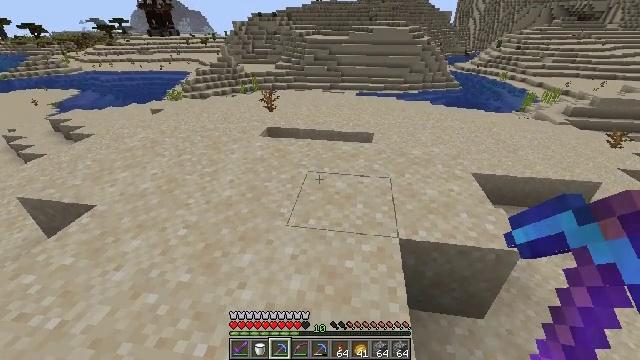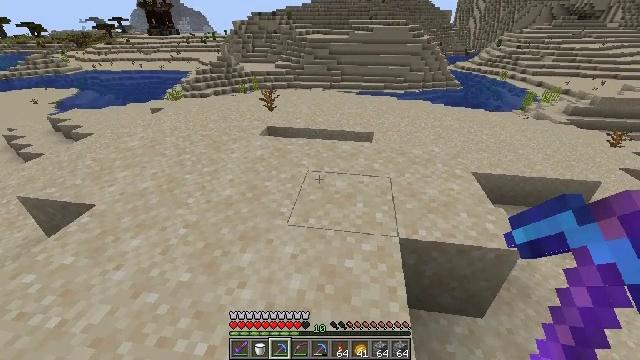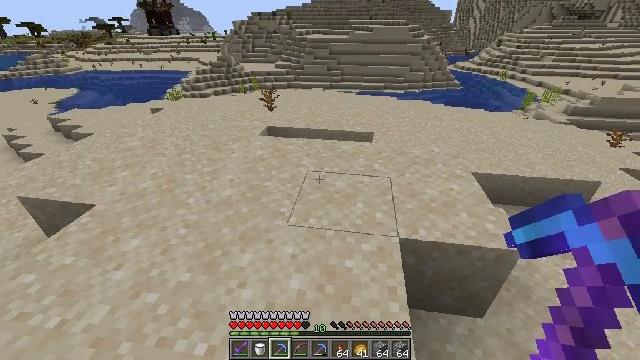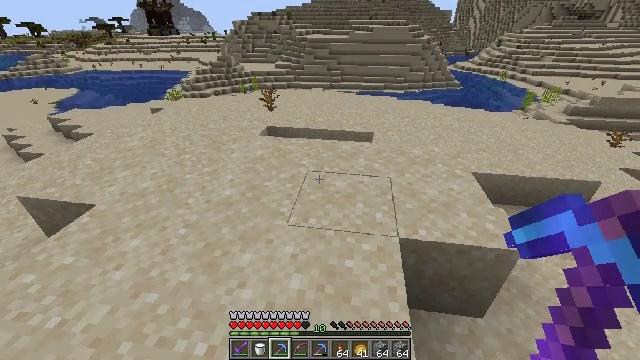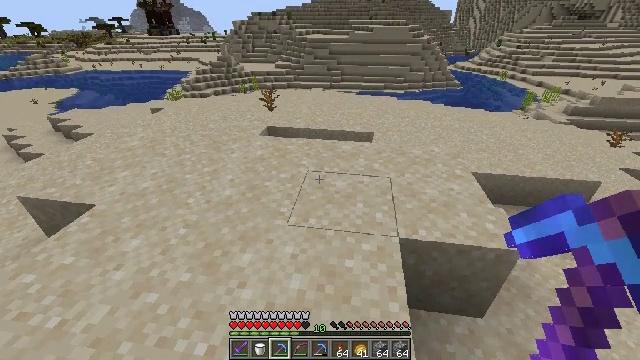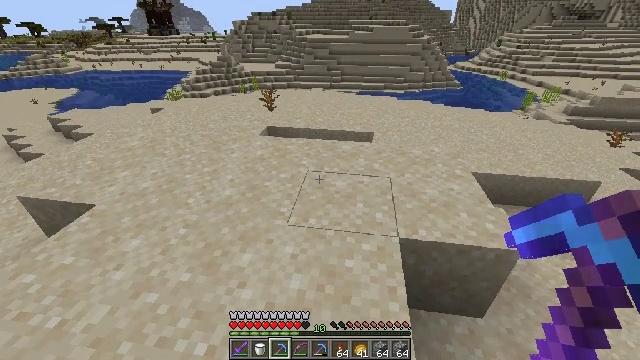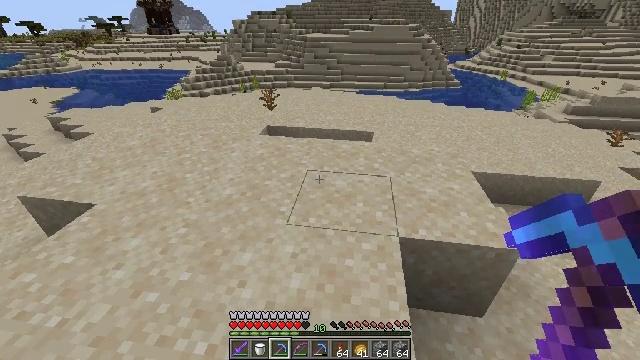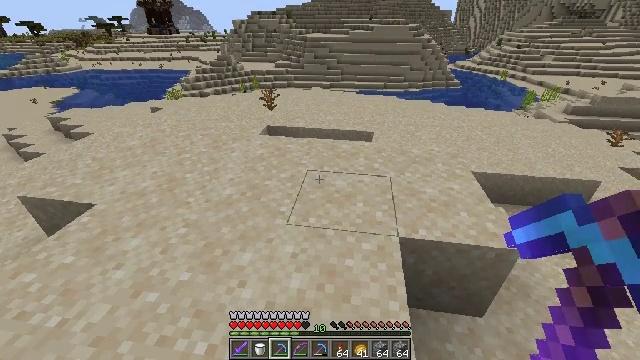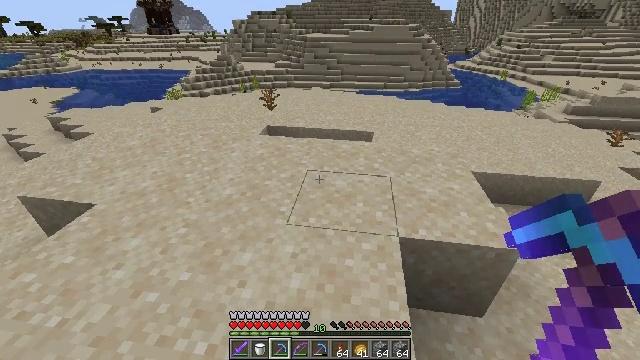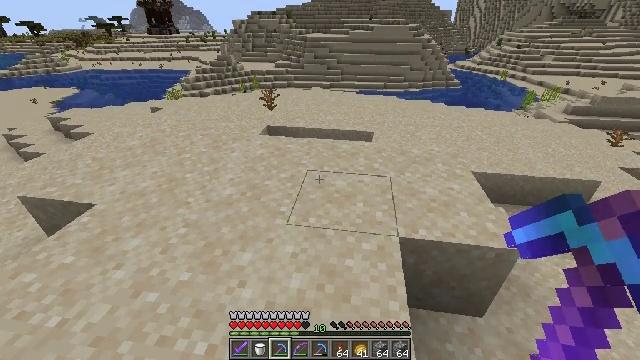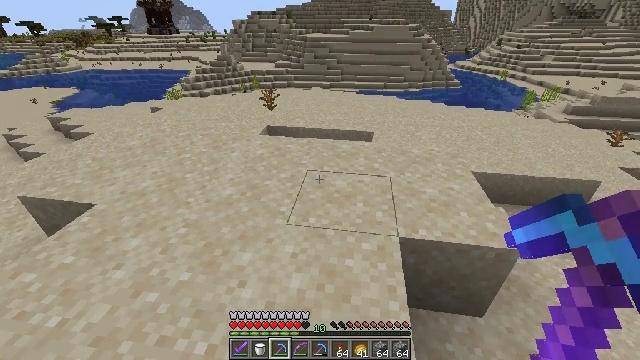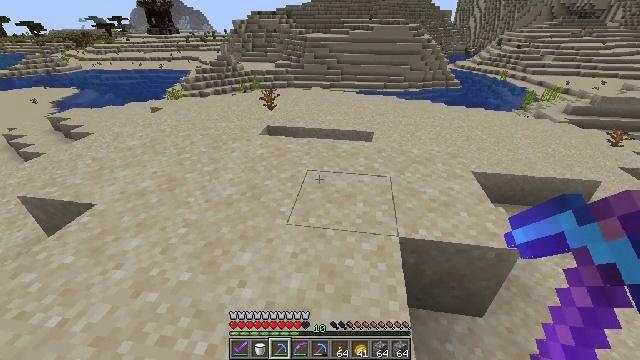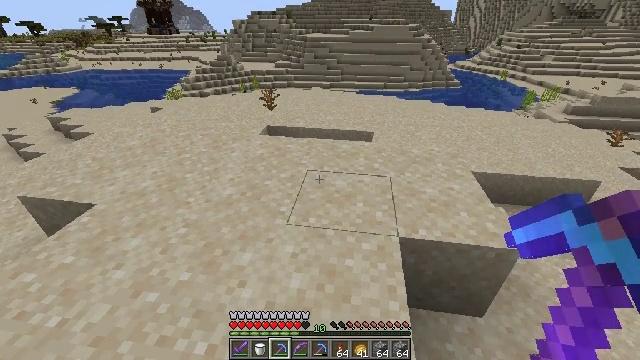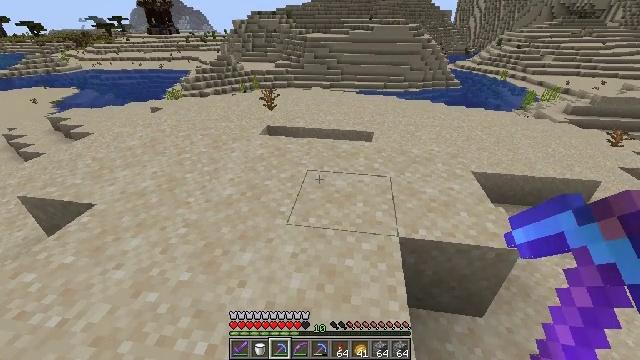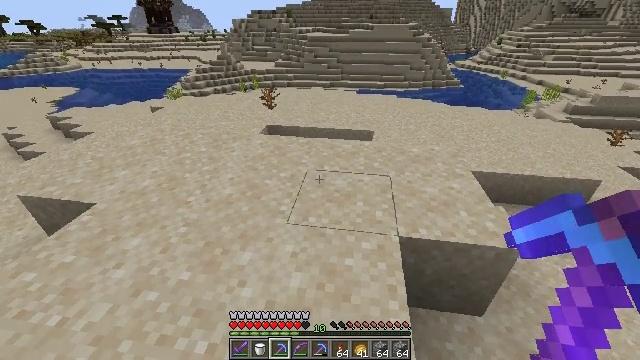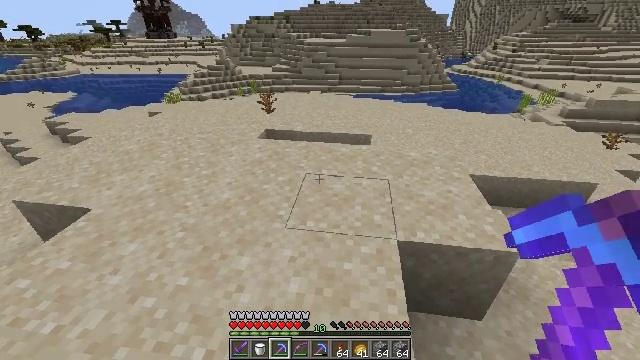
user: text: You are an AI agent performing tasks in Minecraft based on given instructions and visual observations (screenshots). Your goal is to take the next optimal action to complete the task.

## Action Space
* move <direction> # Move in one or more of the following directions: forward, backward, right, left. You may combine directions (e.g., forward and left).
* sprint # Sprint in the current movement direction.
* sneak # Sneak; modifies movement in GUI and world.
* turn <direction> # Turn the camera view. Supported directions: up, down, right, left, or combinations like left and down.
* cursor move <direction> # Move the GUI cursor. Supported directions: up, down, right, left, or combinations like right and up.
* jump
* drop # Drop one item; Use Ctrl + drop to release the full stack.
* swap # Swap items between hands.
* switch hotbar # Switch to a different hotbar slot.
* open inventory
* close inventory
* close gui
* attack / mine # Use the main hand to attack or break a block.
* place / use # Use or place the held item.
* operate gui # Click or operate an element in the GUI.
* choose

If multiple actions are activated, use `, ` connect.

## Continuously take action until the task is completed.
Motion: motion action
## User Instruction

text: Collect a hay block for crafting.
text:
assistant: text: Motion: no_op
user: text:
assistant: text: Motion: no_op
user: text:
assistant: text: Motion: no_op
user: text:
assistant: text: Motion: no_op
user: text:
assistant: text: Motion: no_op
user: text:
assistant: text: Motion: no_op
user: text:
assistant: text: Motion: no_op
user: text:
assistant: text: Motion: no_op
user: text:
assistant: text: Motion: no_op
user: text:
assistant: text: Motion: no_op
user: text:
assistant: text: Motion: no_op
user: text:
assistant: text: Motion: no_op
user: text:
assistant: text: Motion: no_op
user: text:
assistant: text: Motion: no_op
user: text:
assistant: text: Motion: no_op
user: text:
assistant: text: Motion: no_op
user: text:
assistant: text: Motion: no_op
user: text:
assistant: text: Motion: no_op
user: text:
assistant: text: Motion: no_op
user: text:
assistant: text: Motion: no_op
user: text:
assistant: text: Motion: no_op
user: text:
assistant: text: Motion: no_op
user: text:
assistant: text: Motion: no_op
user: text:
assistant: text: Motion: no_op
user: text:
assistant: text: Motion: no_op
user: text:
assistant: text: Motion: no_op
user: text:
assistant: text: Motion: no_op
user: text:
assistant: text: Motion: no_op
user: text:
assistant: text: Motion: no_op
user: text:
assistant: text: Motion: no_op